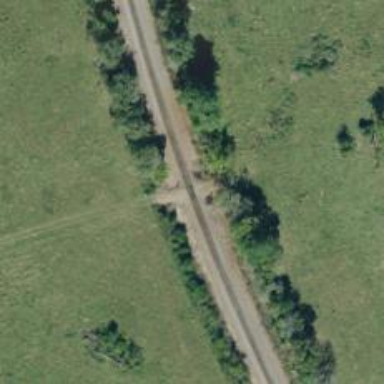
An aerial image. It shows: Railway track.